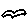
Label: bird